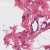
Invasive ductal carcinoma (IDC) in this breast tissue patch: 0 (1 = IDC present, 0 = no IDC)